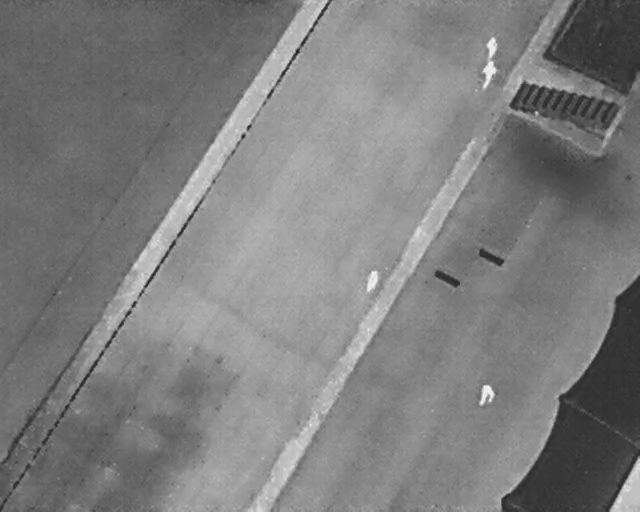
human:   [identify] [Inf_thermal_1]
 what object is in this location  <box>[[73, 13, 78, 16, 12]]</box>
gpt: <ref>1 large person at the top right</ref>

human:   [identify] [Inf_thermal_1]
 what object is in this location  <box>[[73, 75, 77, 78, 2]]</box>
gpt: <ref>1 large person at the bottom right</ref>